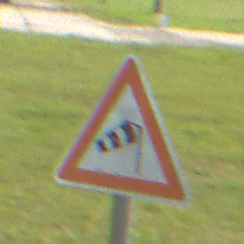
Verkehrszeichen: SeitenwindVonRechts
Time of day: MorningAfternoon
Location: Outdoor (Suburban)
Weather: PartlyCloudy
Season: NotSpecified
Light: Natural